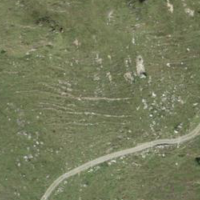
EUNIS habitat code: 26
Species observed at this site:
Salvia pratensis